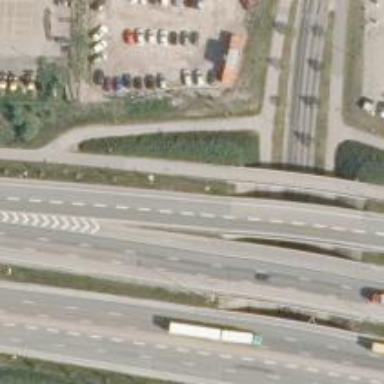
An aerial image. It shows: Trunk link highway bridge with asphalt surface.